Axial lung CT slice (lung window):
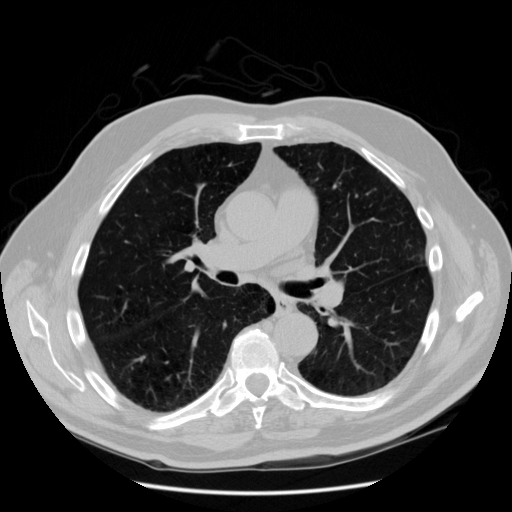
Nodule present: no